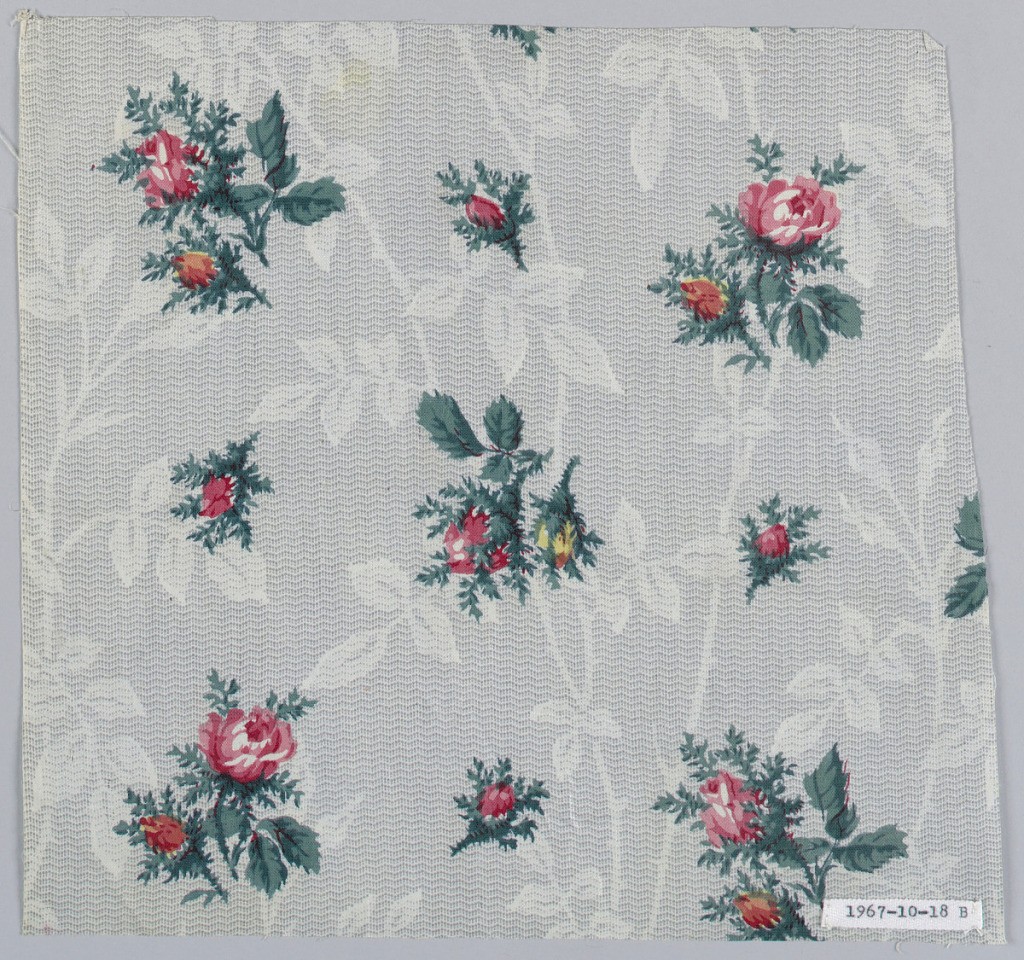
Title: Textile
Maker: Schwartz-Huguenin
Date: mid-19th century
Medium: cotton Technique: printed on plain weave
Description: A) Ground molotte printed in grey in zig-zag and meandering ivy pattern; over-printed with detached flower clusters in pink, blue, yellow and green. B) Similar ground, smaller vine; over-printed with large floral sprays and detached rosebuds in reds, pinks, yellow, blue and greens.